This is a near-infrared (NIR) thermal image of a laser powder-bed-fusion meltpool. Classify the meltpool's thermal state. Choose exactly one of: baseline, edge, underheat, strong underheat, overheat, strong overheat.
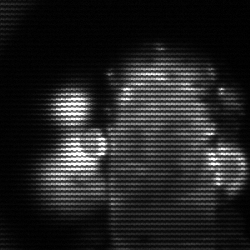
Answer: strong underheat